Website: macys
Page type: gifting
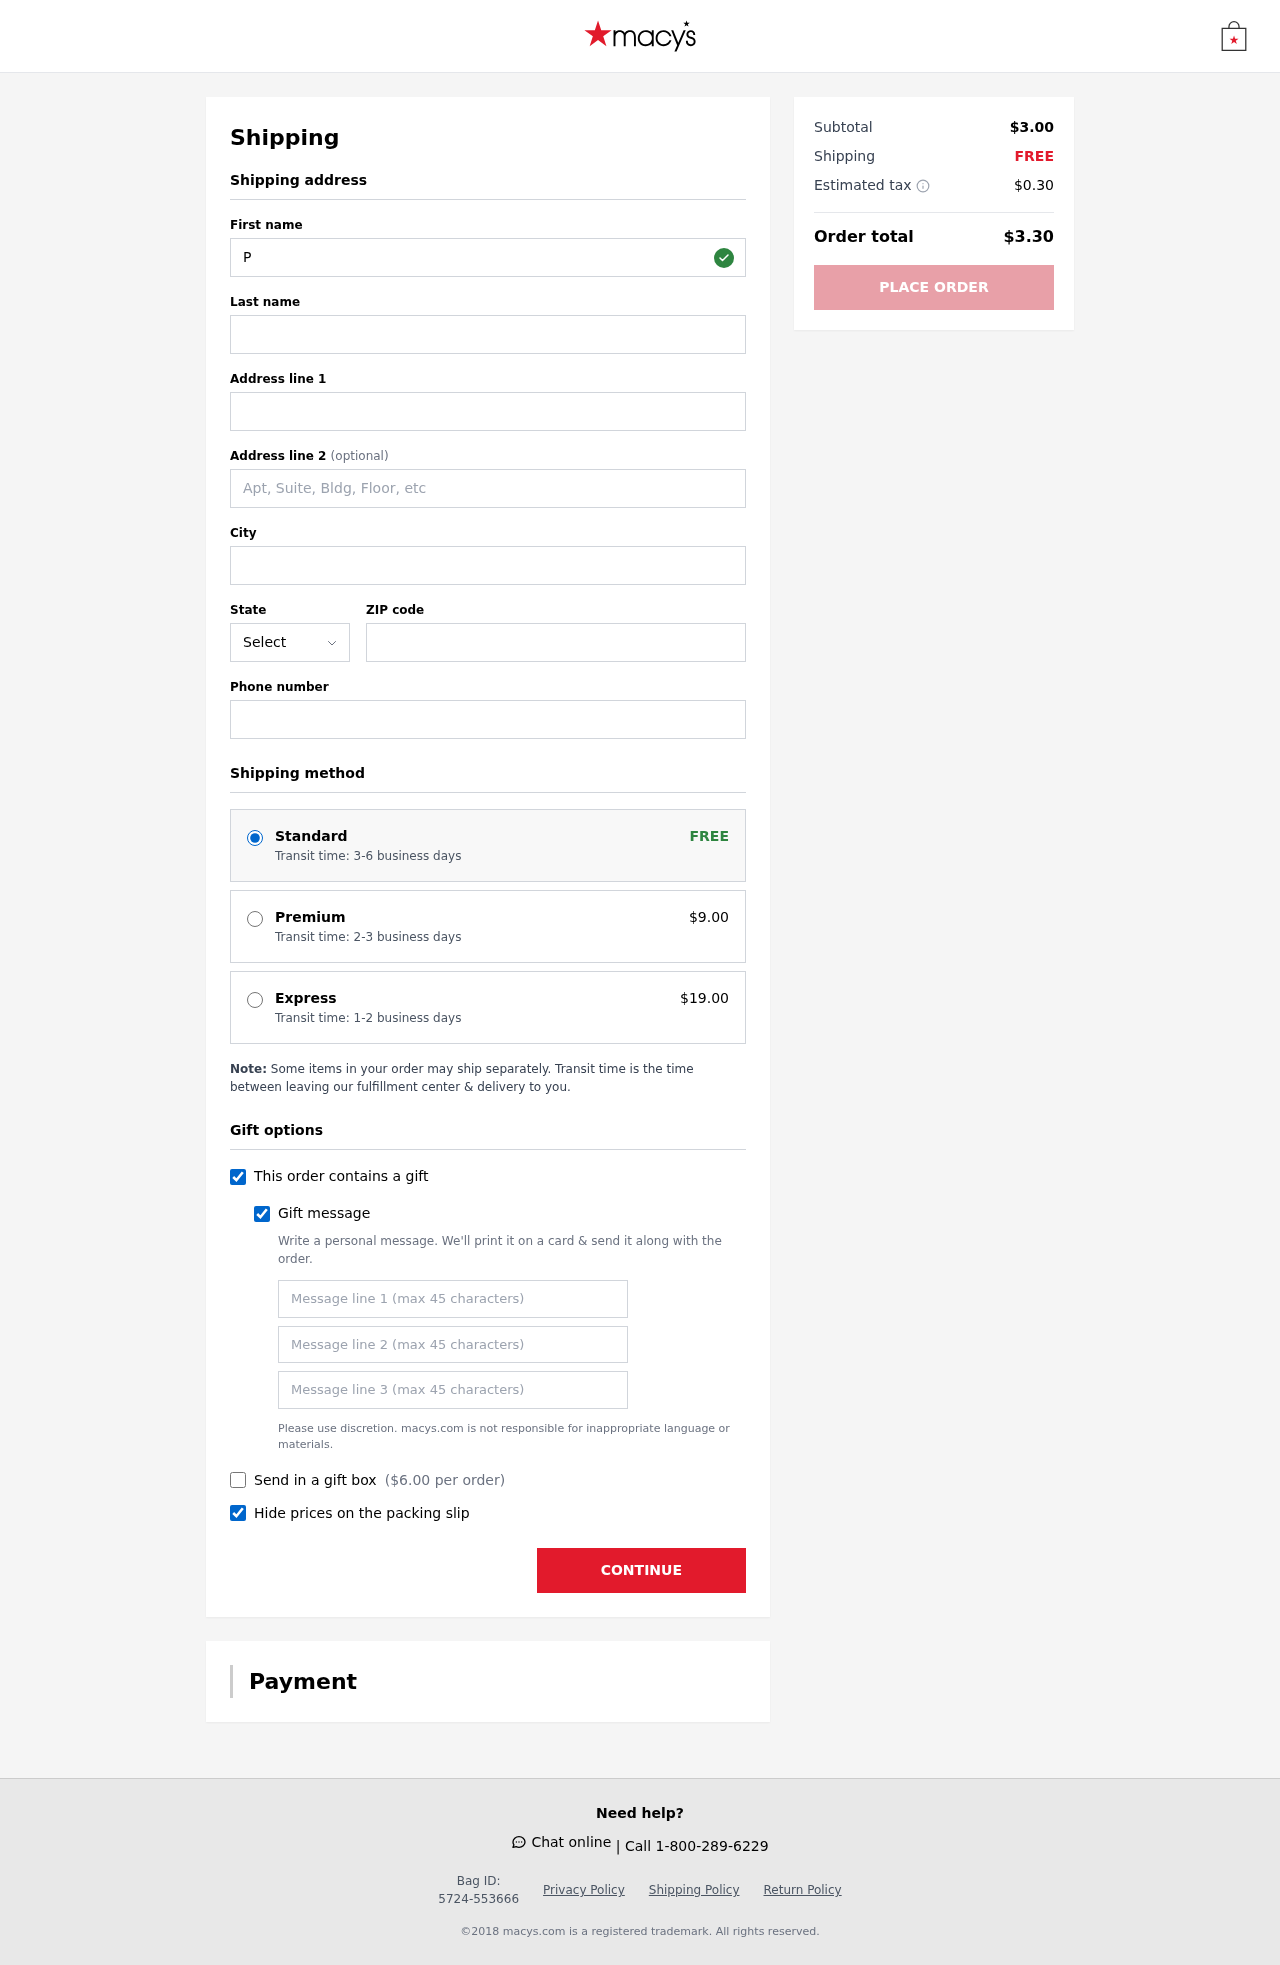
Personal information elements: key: PII_STATE_ABBR
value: TN
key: PII_FIRSTNAME
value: Philip
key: PII_LASTNAME
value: Cobb
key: PII_STREET
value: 97029 Nelson Vista
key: PII_CITY
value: Wileytown
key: PII_POSTCODE
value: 76452
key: PII_PHONE
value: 4274496170
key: PII_GIFT_MESSAGE
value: Hey Michelle, I thought these chocolate croissants would bring a little sweetness to your day! You deserve a treat for all that you do. Enjoy!  Philip
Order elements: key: ORDER_SHIPPING_STANDARD
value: Transit time: 3-6 business days
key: ORDER_SHIPPING_PREMIUM
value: Transit time: 2-3 business days
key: ORDER_SHIPPING_PREMIUM_PRICE
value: $9.00
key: ORDER_SHIPPING_EXPRESS
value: Transit time: 1-2 business days
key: ORDER_SHIPPING_EXPRESS_PRICE
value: $19.00
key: ORDER_GIFT_BOX_PRICE
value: $6.00
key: ORDER_SUBTOTAL
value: $3.00
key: ORDER_SHIPPING_COST
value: FREE
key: ORDER_TAX
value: $0.30
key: ORDER_TOTAL
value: $3.30